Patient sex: M
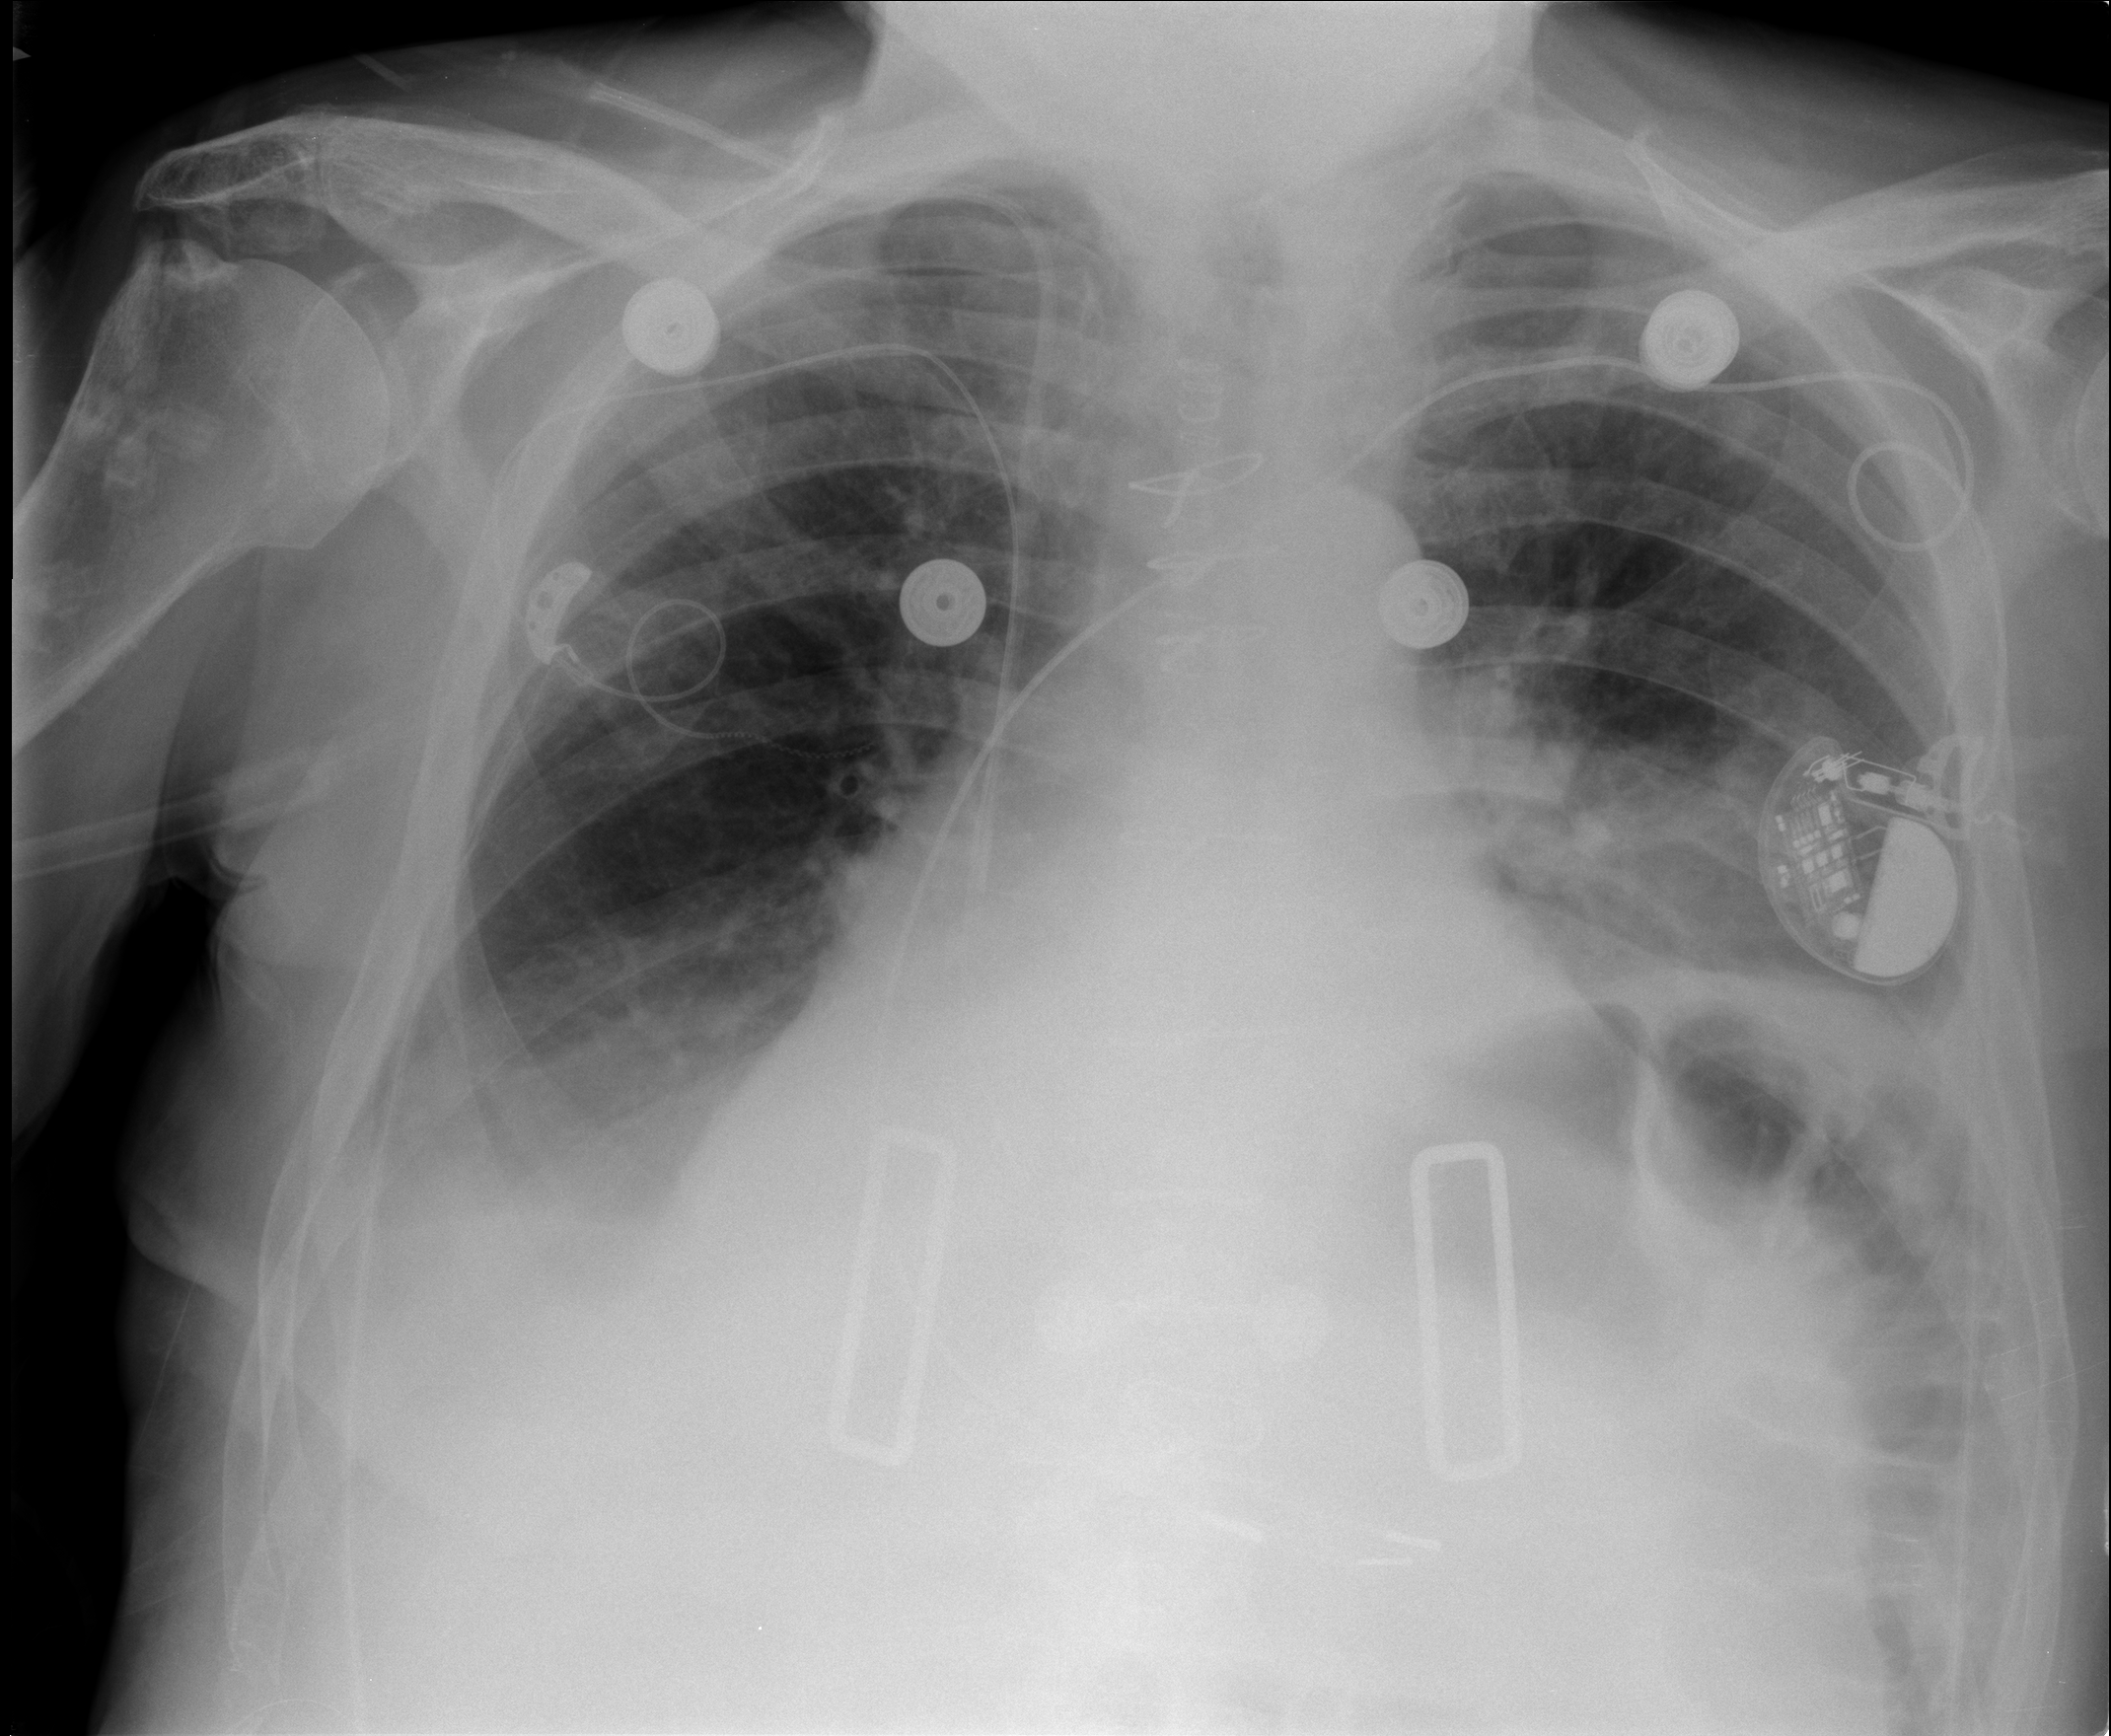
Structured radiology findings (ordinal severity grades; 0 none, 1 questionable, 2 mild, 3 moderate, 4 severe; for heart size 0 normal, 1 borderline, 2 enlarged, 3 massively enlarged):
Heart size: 3
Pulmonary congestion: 2
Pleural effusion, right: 2
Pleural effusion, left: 2
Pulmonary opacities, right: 2
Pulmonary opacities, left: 2
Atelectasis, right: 2
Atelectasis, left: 3